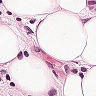
Metastatic tissue present: yes